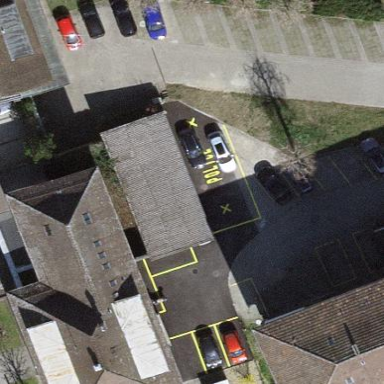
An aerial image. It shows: Police building.